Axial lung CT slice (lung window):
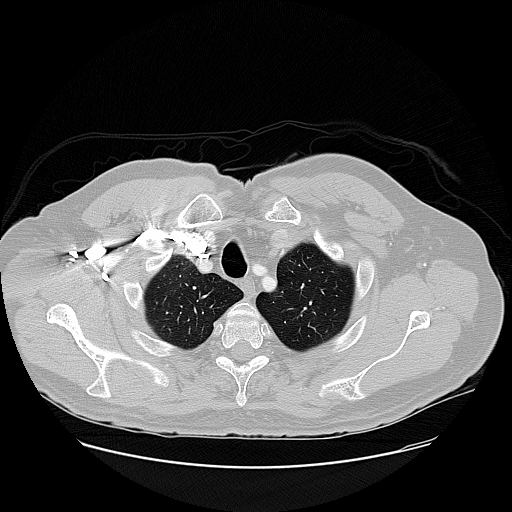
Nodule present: no